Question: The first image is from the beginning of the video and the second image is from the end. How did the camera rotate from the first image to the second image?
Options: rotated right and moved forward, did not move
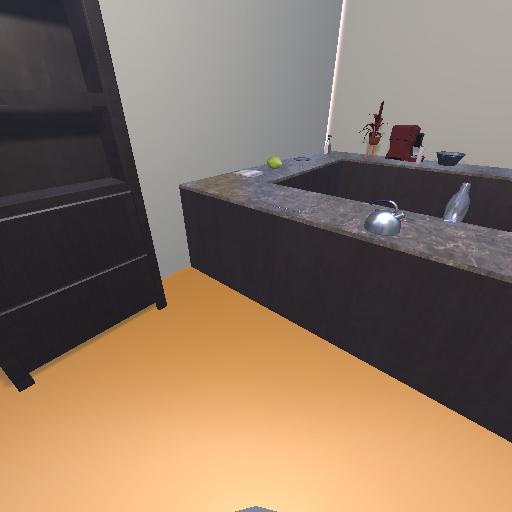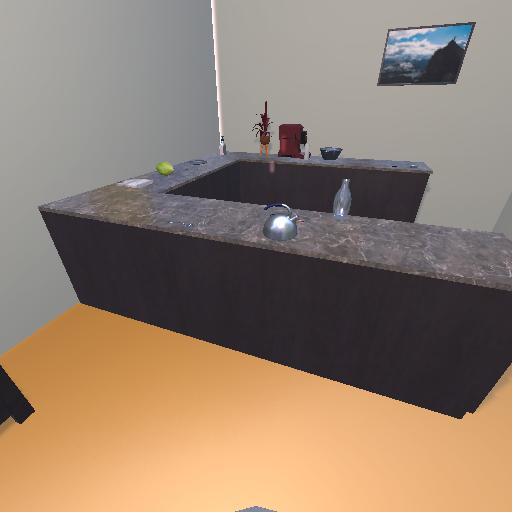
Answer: rotated right and moved forward